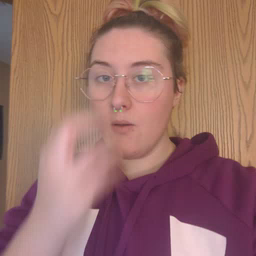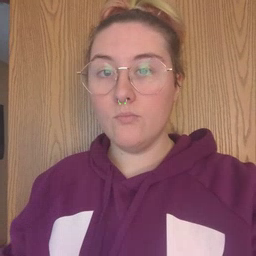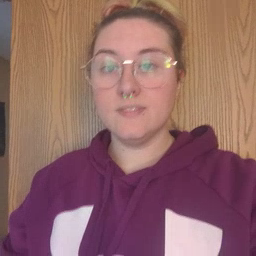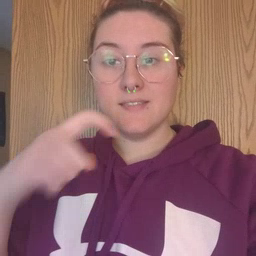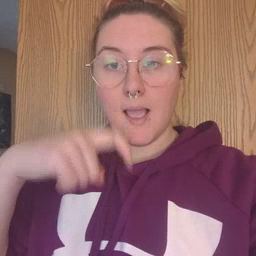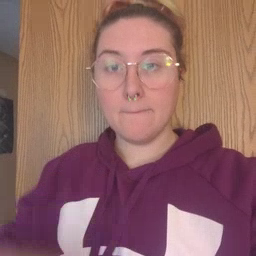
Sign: time